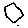
Label: hexagon